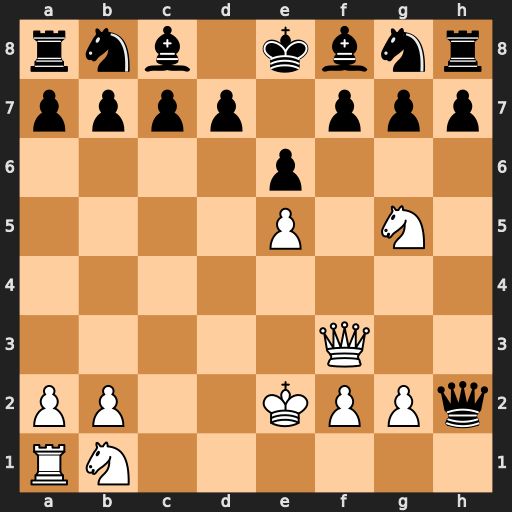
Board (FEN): rnb1kbnr/pppp1ppp/4p3/4P1N1/8/5Q2/PP2KPPq/RN6
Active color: w
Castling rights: kq
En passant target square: -
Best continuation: Qxf7+ Kd8 Qxf8#